Interaction volume radius: 5 \u00c5
Interaction volume height: 10 \u00c5
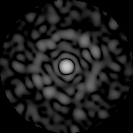
Disorder parameter: 0.8054